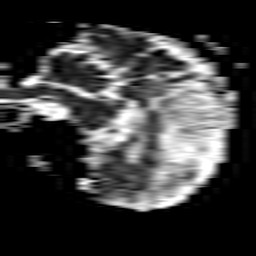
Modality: ADC
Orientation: sagittal
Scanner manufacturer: philips
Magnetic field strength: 1.5 T
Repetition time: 3.393 s
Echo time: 0.06922 s